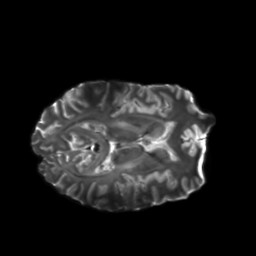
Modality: T2w
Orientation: axial
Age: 23
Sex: female
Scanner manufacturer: siemens
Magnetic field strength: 6.98 T
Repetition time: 7.776 s
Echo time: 0.076 s